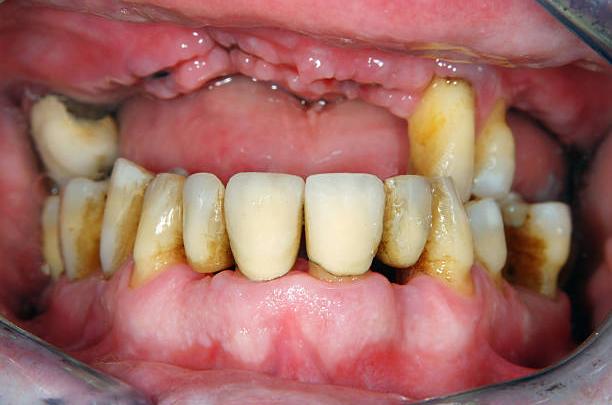
Condition: hypodontia